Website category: book
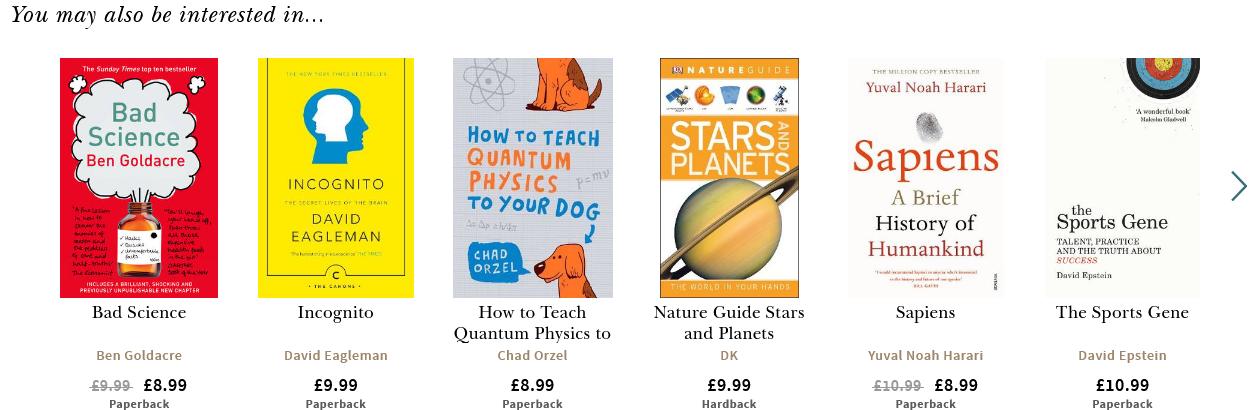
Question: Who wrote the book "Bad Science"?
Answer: Ben Goldacre

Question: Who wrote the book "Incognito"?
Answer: David Eagleman

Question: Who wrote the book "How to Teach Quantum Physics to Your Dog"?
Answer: Chad Orzel

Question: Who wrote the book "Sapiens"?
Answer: Yuval Noah Harari

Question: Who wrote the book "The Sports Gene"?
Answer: David Epstein

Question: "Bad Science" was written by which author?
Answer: Ben Goldacre

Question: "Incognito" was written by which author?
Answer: David Eagleman

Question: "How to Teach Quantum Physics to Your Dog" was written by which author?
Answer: Chad Orzel

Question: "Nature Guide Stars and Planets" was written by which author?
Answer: DK

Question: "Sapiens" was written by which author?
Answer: Yuval Noah Harari

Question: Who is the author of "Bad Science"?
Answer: Ben Goldacre

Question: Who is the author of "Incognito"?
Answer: David Eagleman

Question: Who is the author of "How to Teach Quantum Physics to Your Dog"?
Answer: Chad Orzel

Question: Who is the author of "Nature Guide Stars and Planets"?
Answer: DK

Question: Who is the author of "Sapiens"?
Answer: Yuval Noah Harari

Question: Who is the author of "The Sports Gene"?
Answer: David Epstein

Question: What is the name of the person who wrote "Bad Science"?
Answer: Ben Goldacre

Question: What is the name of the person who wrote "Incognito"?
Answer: David Eagleman

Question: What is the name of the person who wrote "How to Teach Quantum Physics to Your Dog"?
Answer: Chad Orzel

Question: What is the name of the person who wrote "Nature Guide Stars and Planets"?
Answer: DK

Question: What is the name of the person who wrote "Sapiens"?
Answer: Yuval Noah Harari

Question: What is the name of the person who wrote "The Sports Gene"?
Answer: David Epstein

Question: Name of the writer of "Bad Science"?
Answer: Ben Goldacre

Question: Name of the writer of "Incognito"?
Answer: David Eagleman

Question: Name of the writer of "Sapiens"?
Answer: Yuval Noah Harari

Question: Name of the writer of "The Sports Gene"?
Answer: David Epstein

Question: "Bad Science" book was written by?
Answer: Ben Goldacre

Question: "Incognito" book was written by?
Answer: David Eagleman

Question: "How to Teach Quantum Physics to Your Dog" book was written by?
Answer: Chad Orzel

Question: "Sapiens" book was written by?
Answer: Yuval Noah Harari

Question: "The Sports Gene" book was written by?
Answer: David Epstein

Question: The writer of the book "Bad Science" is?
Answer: Ben Goldacre

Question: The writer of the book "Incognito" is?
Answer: David Eagleman

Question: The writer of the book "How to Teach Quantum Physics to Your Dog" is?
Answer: Chad Orzel

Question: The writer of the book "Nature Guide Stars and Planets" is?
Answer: DK

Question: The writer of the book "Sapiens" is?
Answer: Yuval Noah Harari

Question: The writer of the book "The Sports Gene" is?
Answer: David Epstein

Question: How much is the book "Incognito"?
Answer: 9.99

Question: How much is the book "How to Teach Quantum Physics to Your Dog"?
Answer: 8.99

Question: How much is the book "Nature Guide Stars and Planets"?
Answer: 9.99

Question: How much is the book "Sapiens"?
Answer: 8.99

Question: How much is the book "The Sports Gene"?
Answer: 10.99

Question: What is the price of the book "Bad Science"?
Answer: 8.99

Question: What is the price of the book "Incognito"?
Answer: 9.99

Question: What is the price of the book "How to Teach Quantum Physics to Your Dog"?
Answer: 8.99

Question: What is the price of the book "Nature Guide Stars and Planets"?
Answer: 9.99

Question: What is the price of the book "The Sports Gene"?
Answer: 10.99

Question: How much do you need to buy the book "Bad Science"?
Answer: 8.99

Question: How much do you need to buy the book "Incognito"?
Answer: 9.99

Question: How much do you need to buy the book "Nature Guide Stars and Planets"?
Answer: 9.99

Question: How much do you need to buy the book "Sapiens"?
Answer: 8.99

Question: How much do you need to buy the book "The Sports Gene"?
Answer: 10.99

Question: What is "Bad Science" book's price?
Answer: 8.99

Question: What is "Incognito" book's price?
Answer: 9.99

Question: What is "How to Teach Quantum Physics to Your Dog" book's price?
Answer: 8.99

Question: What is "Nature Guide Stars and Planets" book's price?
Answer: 9.99

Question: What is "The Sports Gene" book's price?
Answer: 10.99

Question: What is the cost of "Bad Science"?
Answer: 8.99

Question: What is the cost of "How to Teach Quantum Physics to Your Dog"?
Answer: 8.99

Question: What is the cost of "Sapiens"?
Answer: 8.99

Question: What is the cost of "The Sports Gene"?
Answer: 10.99

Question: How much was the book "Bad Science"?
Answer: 8.99

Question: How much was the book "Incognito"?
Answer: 9.99

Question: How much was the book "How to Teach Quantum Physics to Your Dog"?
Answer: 8.99